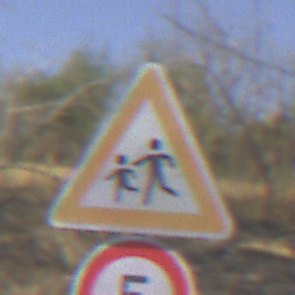
Verkehrszeichen: KinderRechts
Zusatzzeichen unten: Geschwindigkeit5
Umgebung: Outdoor, Nature
Tageszeit: Midday
Wetter: Clear
Licht: Natural
Jahreszeit: NotSpecified
Kontrast: HighContrast